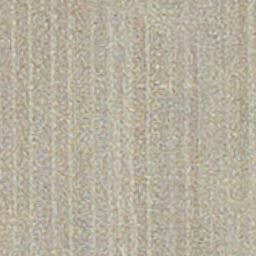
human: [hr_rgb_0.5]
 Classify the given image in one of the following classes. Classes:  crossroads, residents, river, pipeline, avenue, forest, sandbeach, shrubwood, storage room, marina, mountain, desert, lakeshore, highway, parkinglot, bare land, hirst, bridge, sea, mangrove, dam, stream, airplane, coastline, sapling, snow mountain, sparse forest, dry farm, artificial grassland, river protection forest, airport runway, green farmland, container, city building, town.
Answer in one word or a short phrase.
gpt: dry farm